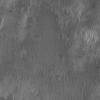
Atmospheric dust classification: not_dusty